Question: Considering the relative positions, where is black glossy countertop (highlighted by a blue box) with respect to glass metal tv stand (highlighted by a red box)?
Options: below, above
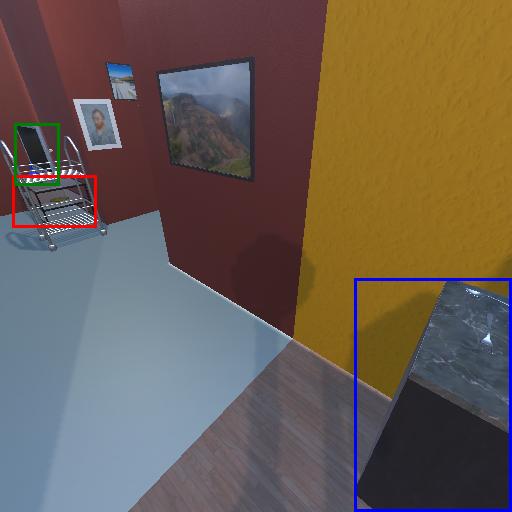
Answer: below